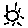
Label: sun